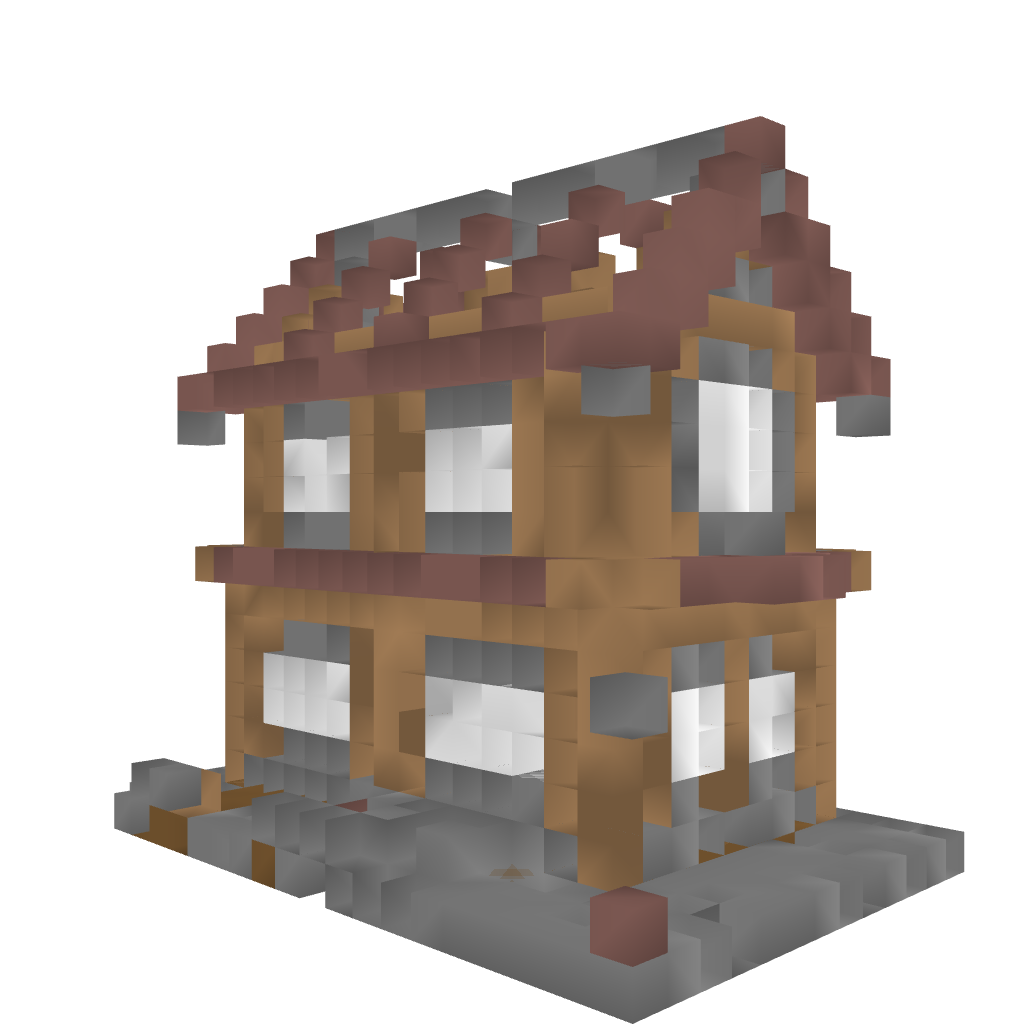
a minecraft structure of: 2 story rustic house high quality